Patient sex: M
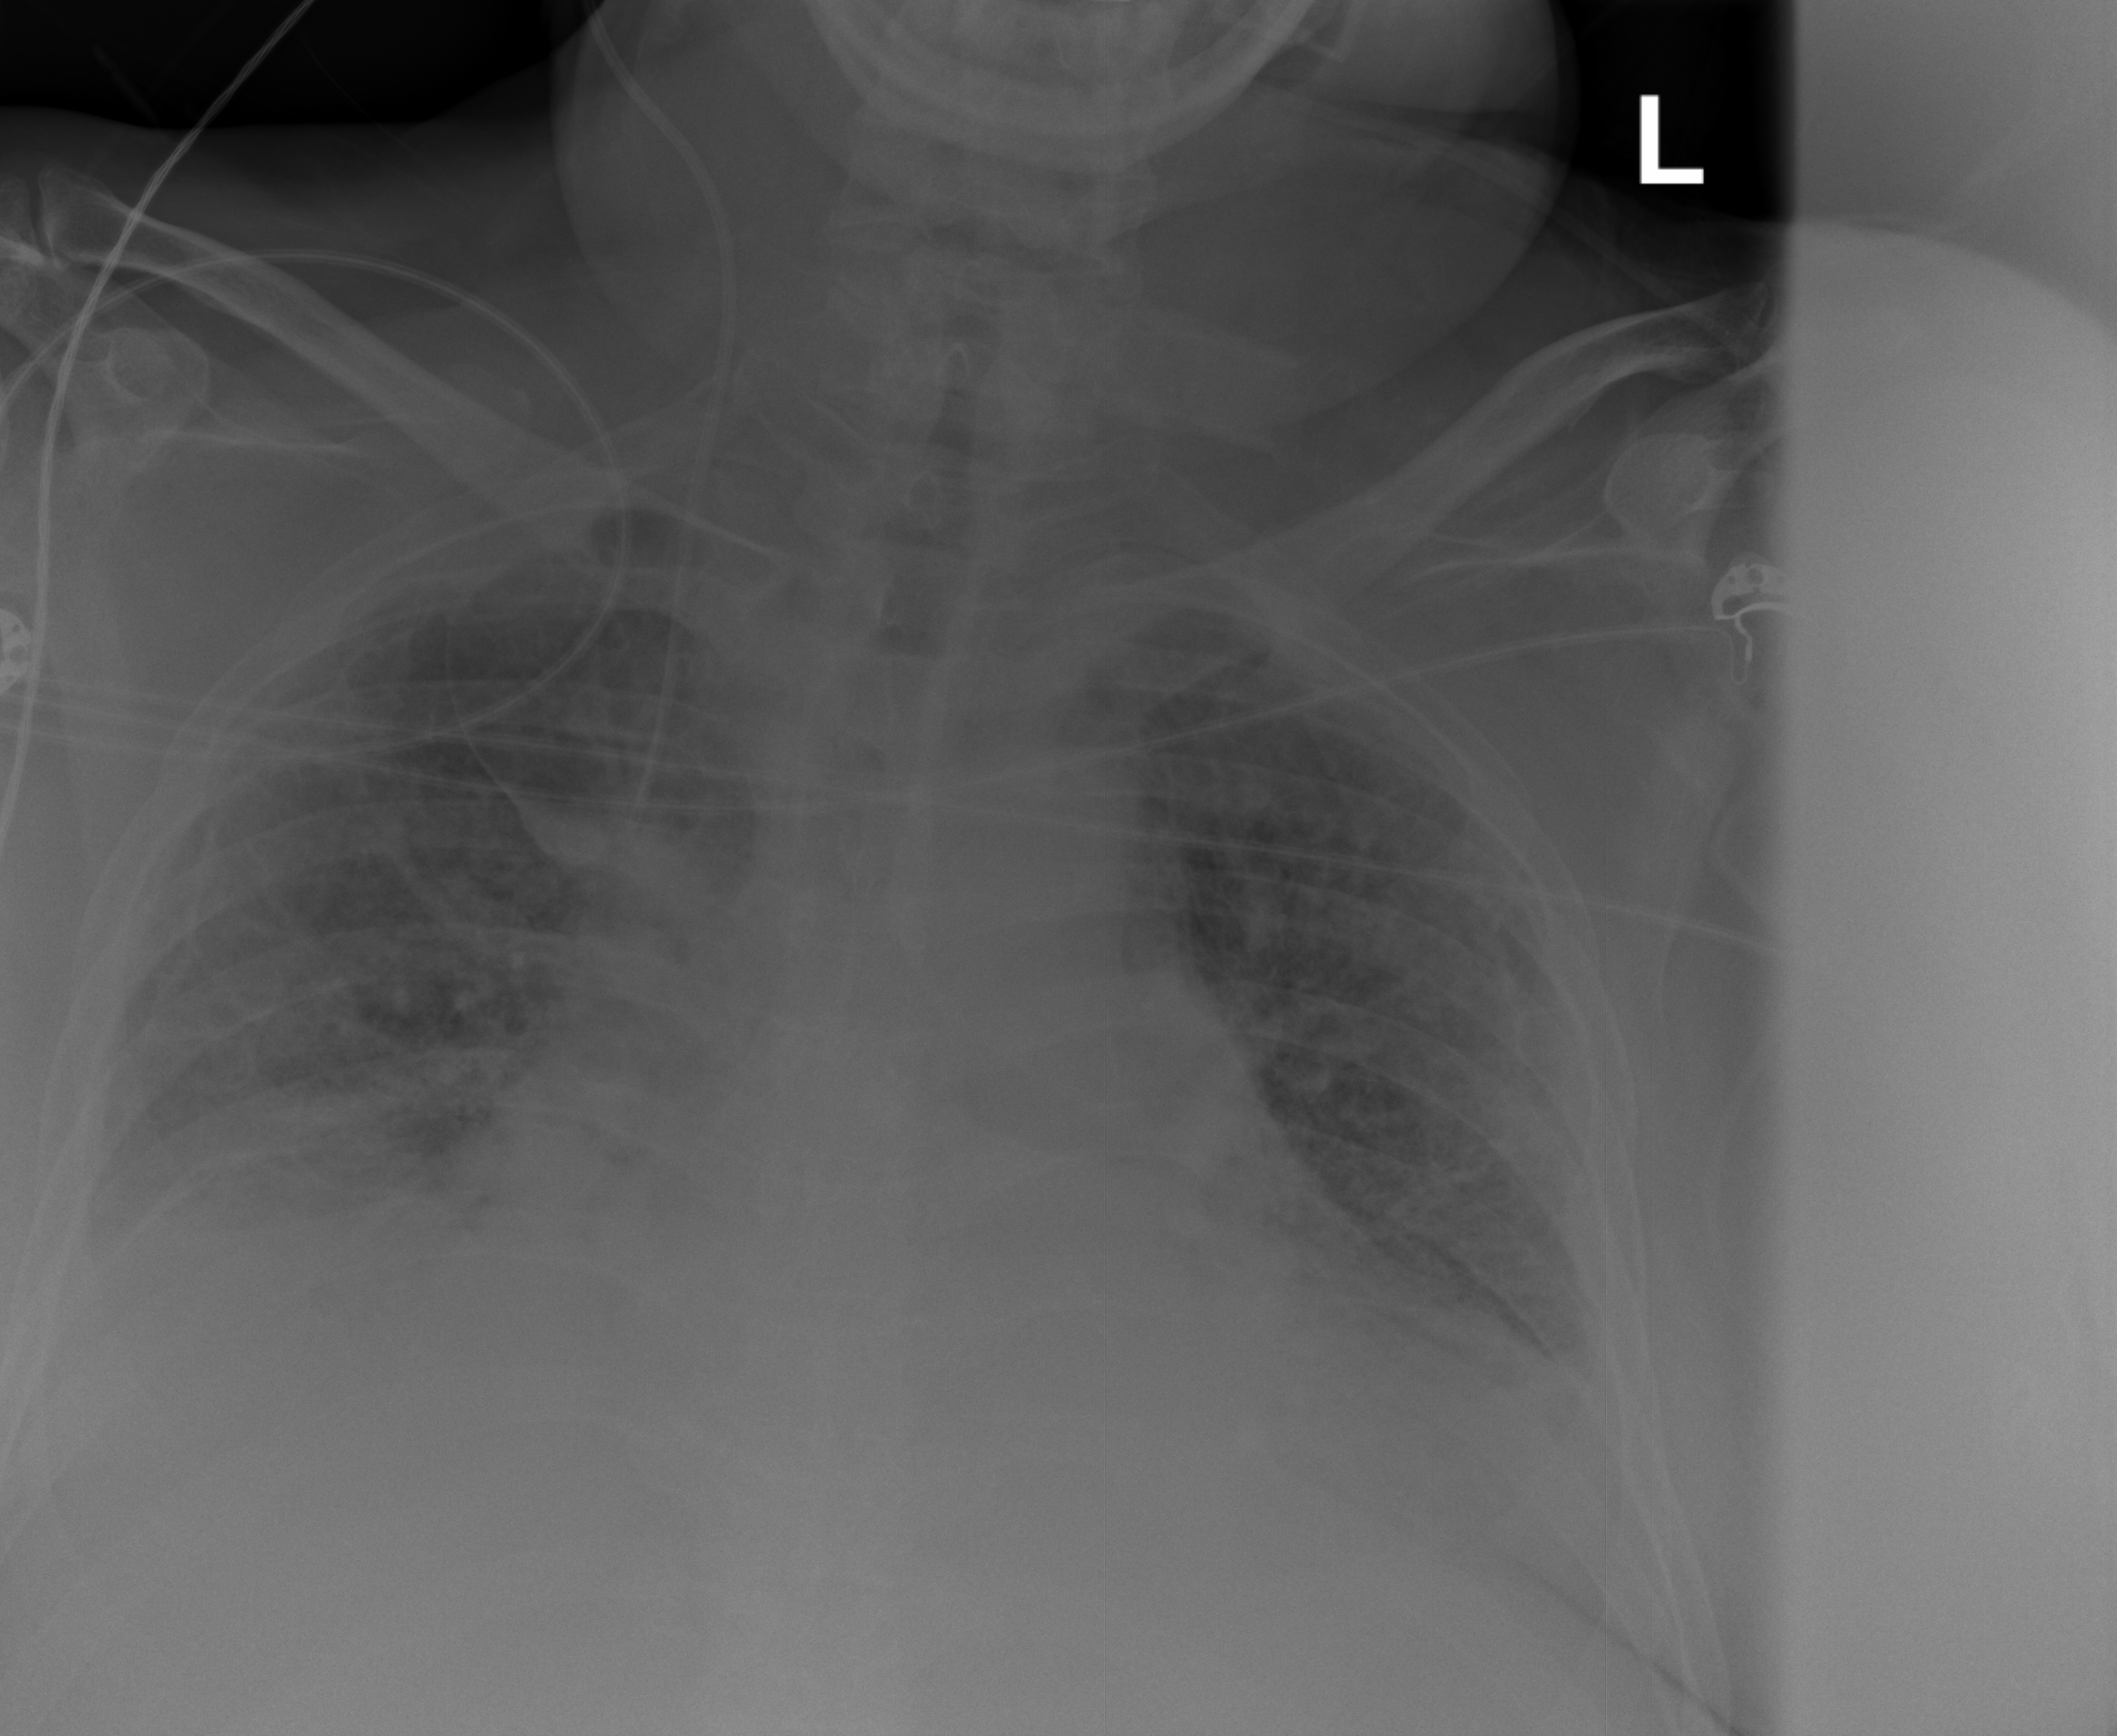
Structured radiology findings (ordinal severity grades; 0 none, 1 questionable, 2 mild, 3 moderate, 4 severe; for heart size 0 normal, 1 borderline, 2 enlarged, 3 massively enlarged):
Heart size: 2
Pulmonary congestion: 3
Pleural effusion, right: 2
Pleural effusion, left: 2
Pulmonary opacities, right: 3
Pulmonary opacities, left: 3
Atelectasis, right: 3
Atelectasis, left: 3